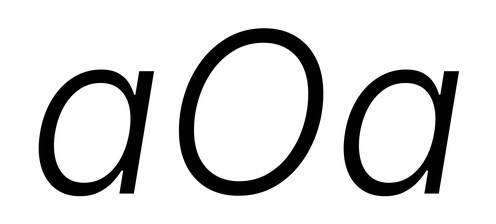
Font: Inter-Italic_Light_Italic